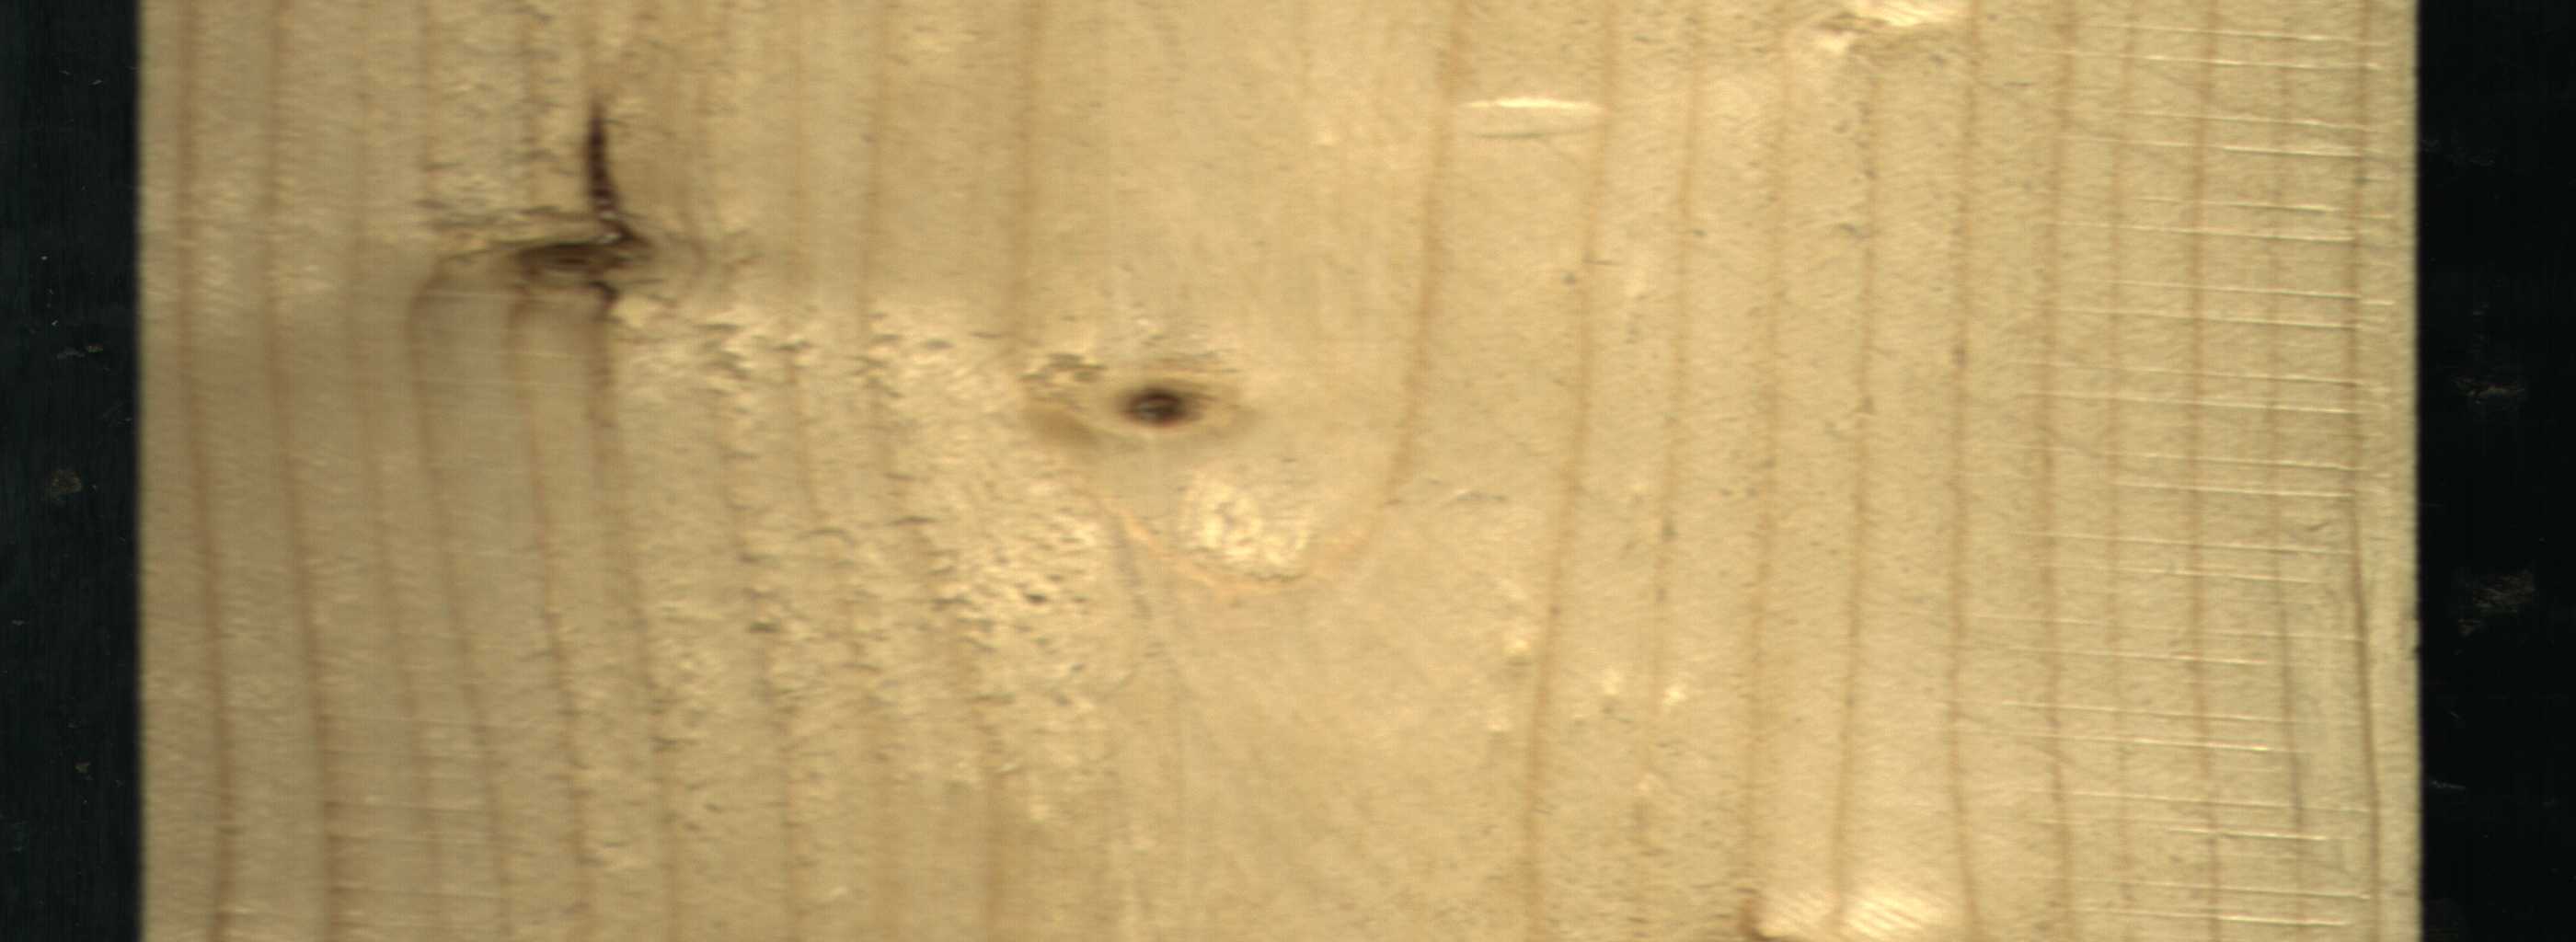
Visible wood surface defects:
resin
knot_with_crack
knot_with_crack
knot_with_crack
Live_Knot